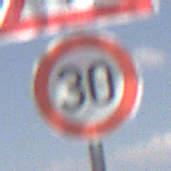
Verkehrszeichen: Geschwindigkeit30
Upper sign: KinderLinks
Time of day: Midday
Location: Outdoor (Nature)
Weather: PartlyCloudy
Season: NotSpecified
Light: Natural